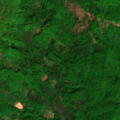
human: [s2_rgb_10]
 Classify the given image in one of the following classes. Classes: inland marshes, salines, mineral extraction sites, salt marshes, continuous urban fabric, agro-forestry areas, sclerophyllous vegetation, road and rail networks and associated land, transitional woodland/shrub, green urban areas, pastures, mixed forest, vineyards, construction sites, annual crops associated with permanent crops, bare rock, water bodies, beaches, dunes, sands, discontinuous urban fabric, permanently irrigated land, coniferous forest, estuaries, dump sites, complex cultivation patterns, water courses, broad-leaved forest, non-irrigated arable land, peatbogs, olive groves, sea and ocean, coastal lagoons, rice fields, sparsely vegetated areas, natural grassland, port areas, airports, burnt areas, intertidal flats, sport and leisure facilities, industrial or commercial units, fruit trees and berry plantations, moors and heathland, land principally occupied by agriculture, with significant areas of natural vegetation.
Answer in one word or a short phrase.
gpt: broad-leaved forest, transitional woodland/shrub